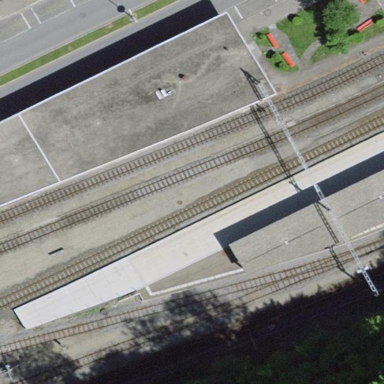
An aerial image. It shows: Platform at the railway with shelter for public transport.